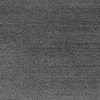
Atmospheric dust classification: dusty